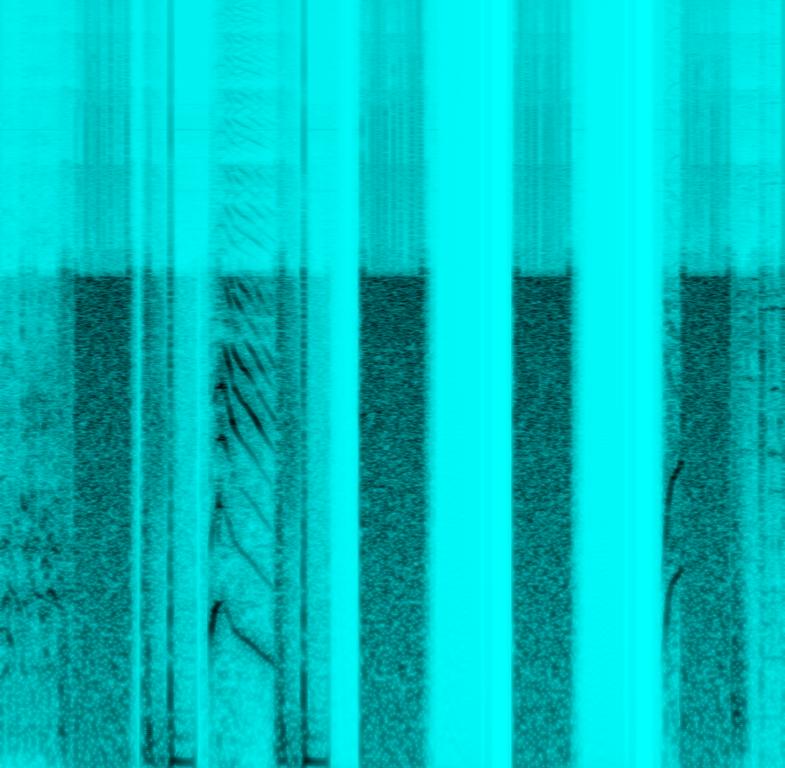
The low quality recording features a compilation of mumbling male vocal, screaming male sound effect, glass shattering sound effects alongside metallic hits, male grunts and reverberant impact. The recording ends with the applause. In-between every single sound there is a loud static sound - which makes it sound like the channels are changing on a TV. It sounds chaotic and manic.